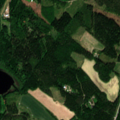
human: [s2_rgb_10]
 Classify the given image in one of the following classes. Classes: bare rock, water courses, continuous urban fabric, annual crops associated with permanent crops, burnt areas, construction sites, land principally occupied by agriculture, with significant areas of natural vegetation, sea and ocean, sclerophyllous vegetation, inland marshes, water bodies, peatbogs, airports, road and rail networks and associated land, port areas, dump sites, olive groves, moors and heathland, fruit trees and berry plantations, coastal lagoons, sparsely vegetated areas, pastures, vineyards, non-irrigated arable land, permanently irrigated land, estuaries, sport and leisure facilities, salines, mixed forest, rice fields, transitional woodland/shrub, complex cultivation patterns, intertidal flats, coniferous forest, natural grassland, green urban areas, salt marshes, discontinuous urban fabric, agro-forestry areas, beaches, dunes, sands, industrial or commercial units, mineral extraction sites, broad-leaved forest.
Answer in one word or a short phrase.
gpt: non-irrigated arable land, broad-leaved forest, coniferous forest, mixed forest, inland marshes